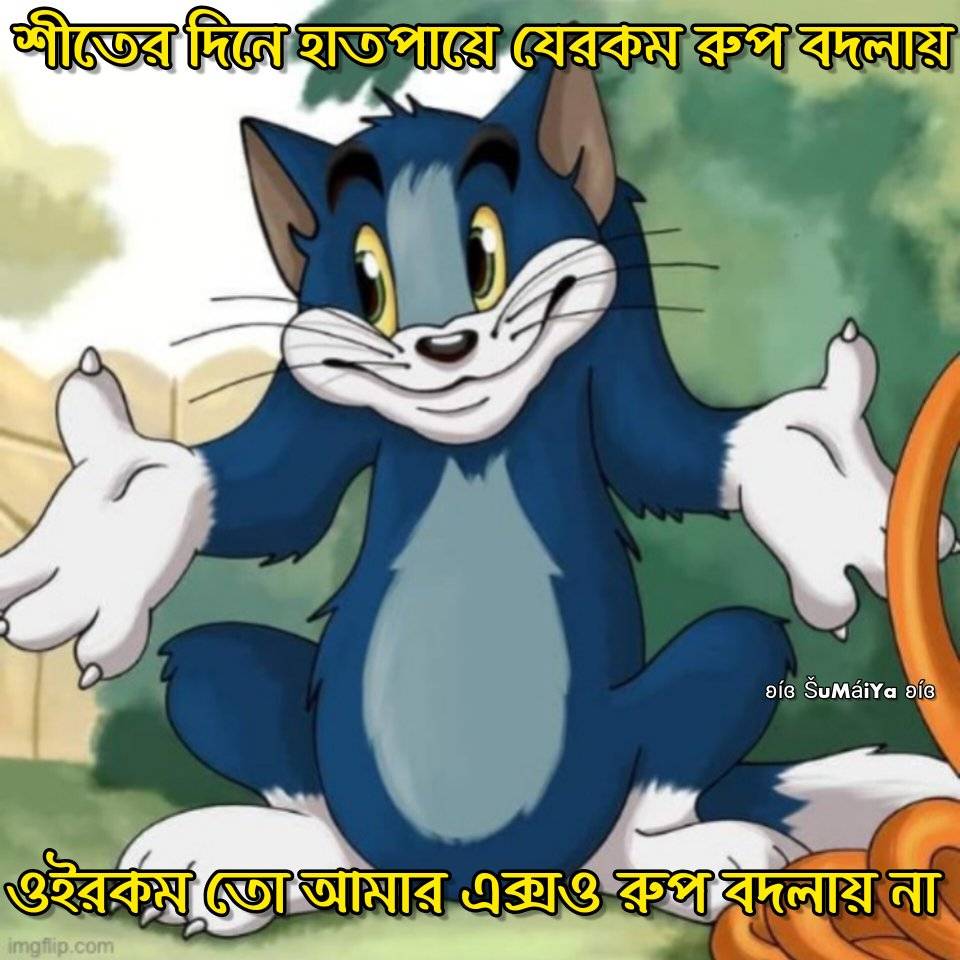
Text: শীতের দিনে হাত পায়ে যেরকম রুপ বদলায় ওইরকম তো আমার এক্সও-রপ বদলয়না
Label: Non Hate